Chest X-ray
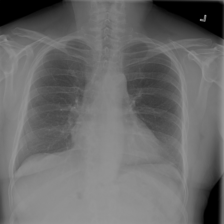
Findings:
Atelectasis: negative
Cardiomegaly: negative
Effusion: negative
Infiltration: negative
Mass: negative
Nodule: negative
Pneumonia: negative
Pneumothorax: negative
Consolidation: negative
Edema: negative
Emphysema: negative
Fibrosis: negative
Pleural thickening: negative
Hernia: negative